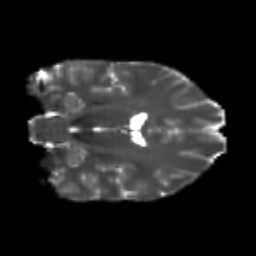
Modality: T2w
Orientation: coronal
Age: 23
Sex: male
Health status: healthy
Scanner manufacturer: philips
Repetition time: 7.388 s
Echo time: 0.08599 s